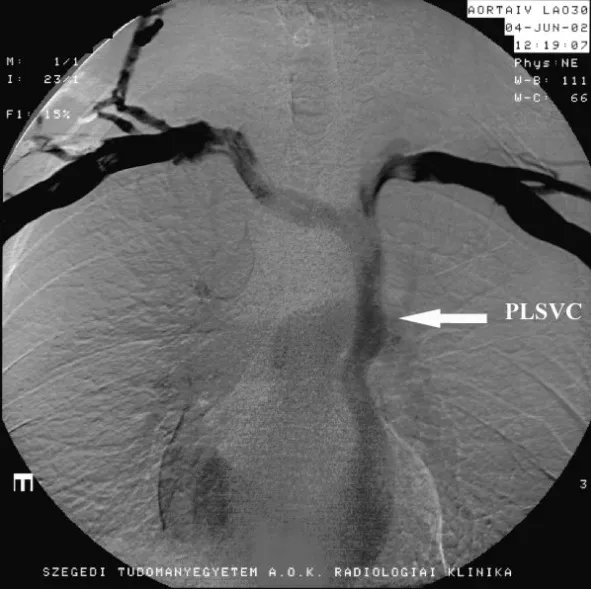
Upper venous digital subtraction cavography which indicates absence of the right superior vena cava and a persistent left superior vena cava (PLSVC) in the left lateral part of the thorax (white arrow).
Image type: radiology (ct)